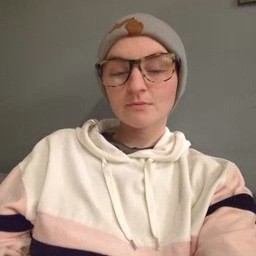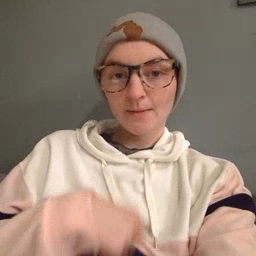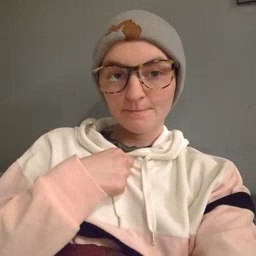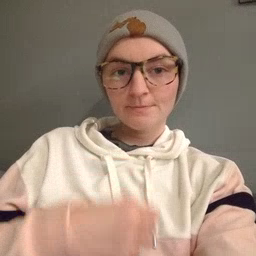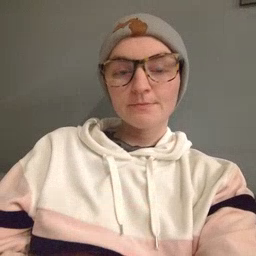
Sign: zipper